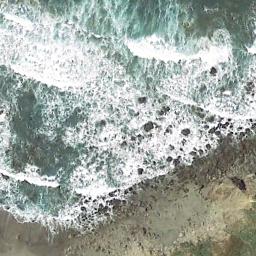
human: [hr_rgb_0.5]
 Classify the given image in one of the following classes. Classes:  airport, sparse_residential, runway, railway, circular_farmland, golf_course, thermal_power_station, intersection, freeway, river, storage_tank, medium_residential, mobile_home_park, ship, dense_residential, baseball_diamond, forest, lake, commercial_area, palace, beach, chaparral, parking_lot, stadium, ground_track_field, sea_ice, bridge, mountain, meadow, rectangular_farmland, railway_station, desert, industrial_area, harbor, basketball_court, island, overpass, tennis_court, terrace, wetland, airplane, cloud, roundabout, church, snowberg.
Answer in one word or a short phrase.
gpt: beach